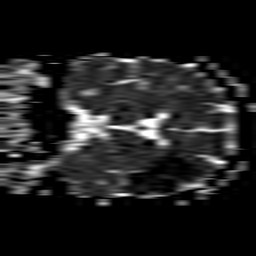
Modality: ADC
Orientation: coronal
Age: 55
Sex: female
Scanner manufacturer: philips
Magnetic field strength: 1.5 T
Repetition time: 3.4 s
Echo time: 0.06922 s